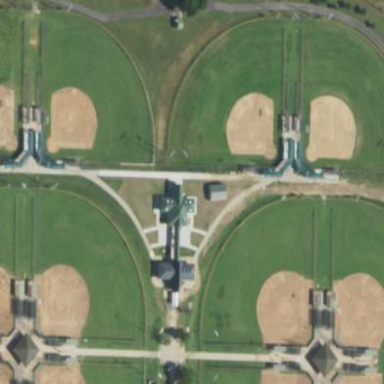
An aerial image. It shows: Softball pitch for leisure sports.